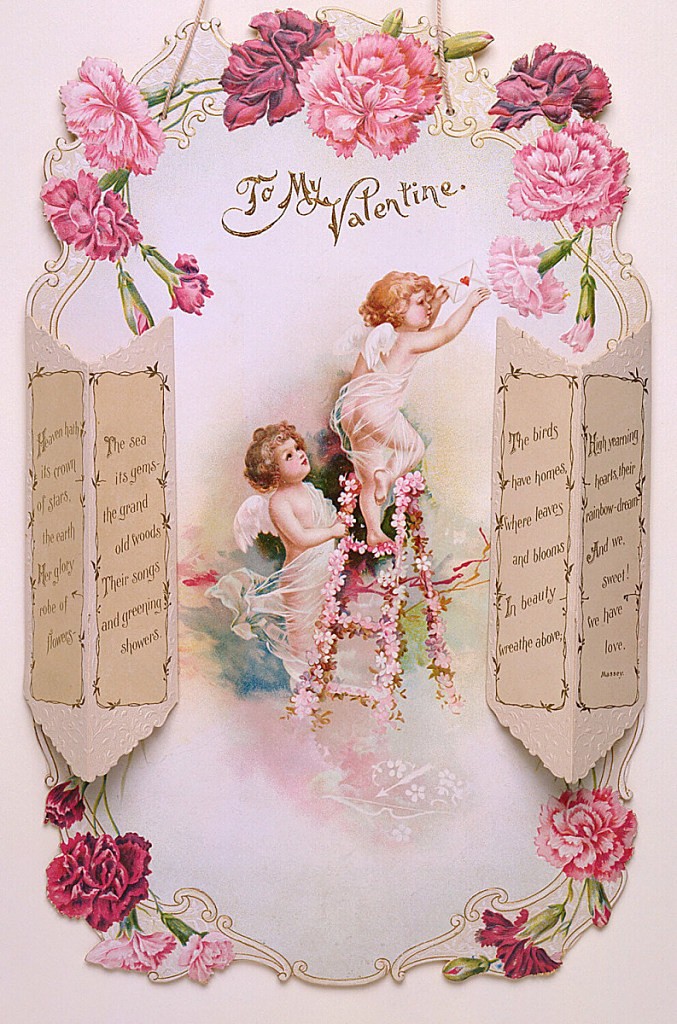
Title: To My Valentine
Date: ca. 1810
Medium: Chromolithograph
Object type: Greeting card
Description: This card depicts two winged cupids at the center with flowers and curved framing surrounding. Above their heads, text in brown: To My / Valentine. One cupid stands on a flower-covered ladder delivering a white envelope with a red heart, as the other cupid looks on, holding the ladder. Flanking them are two die-cut paper vases holding two-dimensional flowers drawn directly onto the card.